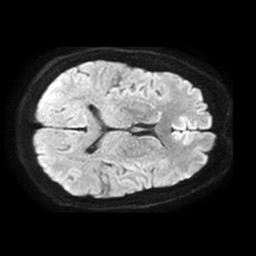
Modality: TRACE
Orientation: axial
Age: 61
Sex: female
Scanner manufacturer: philips
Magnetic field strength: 1.5 T
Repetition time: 3.393 s
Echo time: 0.06922 s